Question: Basically, I saw <URL> in an answer to a similar question. In that example, I want the image to only have a 40px height but still be at full resolution, and the rest just goes "under" the navbar. The end result should look something like this:

How can I accomplish this?
'''
code because of jsfiddle link
'''
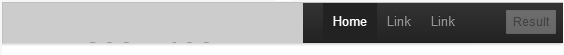
Answer: Just change the <URL> to 'overflow: hidden'
See this updated fiddle: <URL>
Basically 'overflow: hidden' hides anything that is bigger than the bounding box.
You could also do 'overflow-y: hidden' to just hide any vertical overflow.